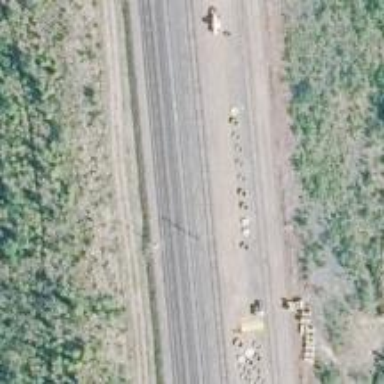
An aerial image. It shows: Rail siding with electrified contact lines.